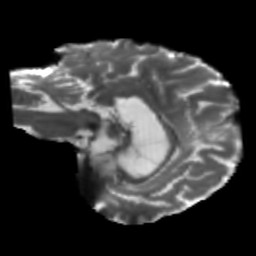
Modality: T2w
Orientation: sagittal
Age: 53
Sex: female
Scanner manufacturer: siemens
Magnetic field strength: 3 T
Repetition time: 5.47 s
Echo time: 0.0854 s